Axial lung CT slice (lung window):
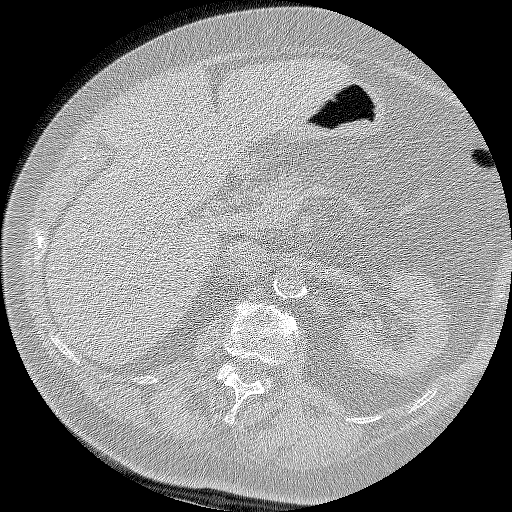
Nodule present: no